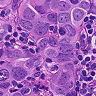
Metastatic tissue present: yes